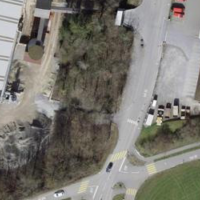
EUNIS habitat code: 53
Species observed at this site:
Prunus spinosa